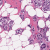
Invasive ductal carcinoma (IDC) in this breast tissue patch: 1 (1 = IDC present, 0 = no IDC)